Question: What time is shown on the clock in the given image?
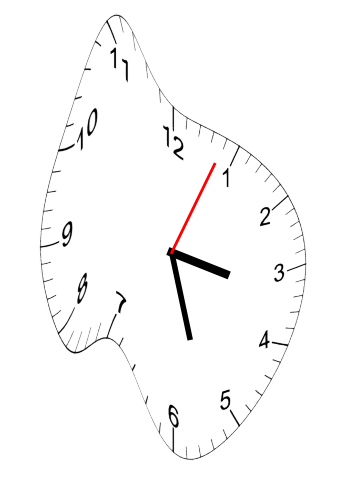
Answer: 03:27:04